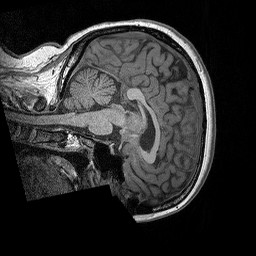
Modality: T1w
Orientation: sagittal
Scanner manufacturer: siemens
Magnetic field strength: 3 T
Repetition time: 2.3 s
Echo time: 0.00298 s